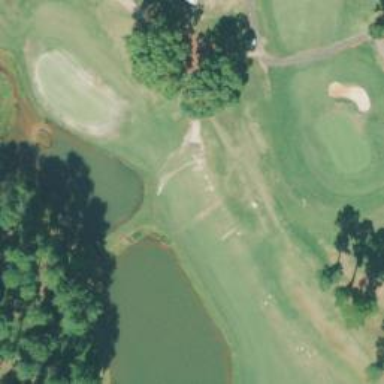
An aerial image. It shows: Scenic view of water hazard on golf course. The natural water feature adds beauty to the landscape.